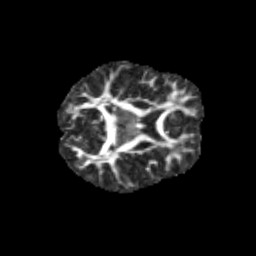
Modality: FA
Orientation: axial
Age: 11
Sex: female
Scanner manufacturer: siemens
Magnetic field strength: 3 T
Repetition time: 3.8 s
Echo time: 0.07 s